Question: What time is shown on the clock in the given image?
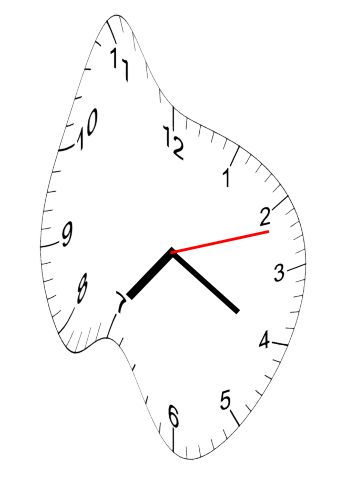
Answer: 07:20:12